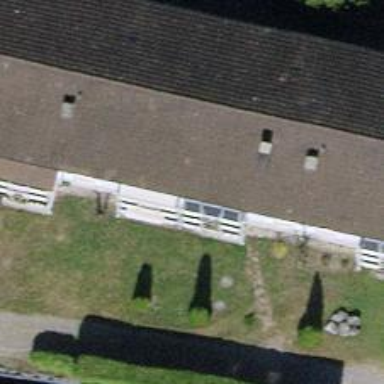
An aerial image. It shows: Gabled roof apartments building.